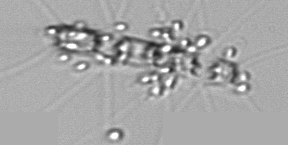
Label: Chaetoceros_didymus_TAG_external_flagellate